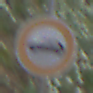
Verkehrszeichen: VerbotPersonenkraftwagen
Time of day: MorningAfternoon
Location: Outdoor (Nature)
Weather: PartlyCloudy
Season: NotSpecified
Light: Natural